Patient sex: F
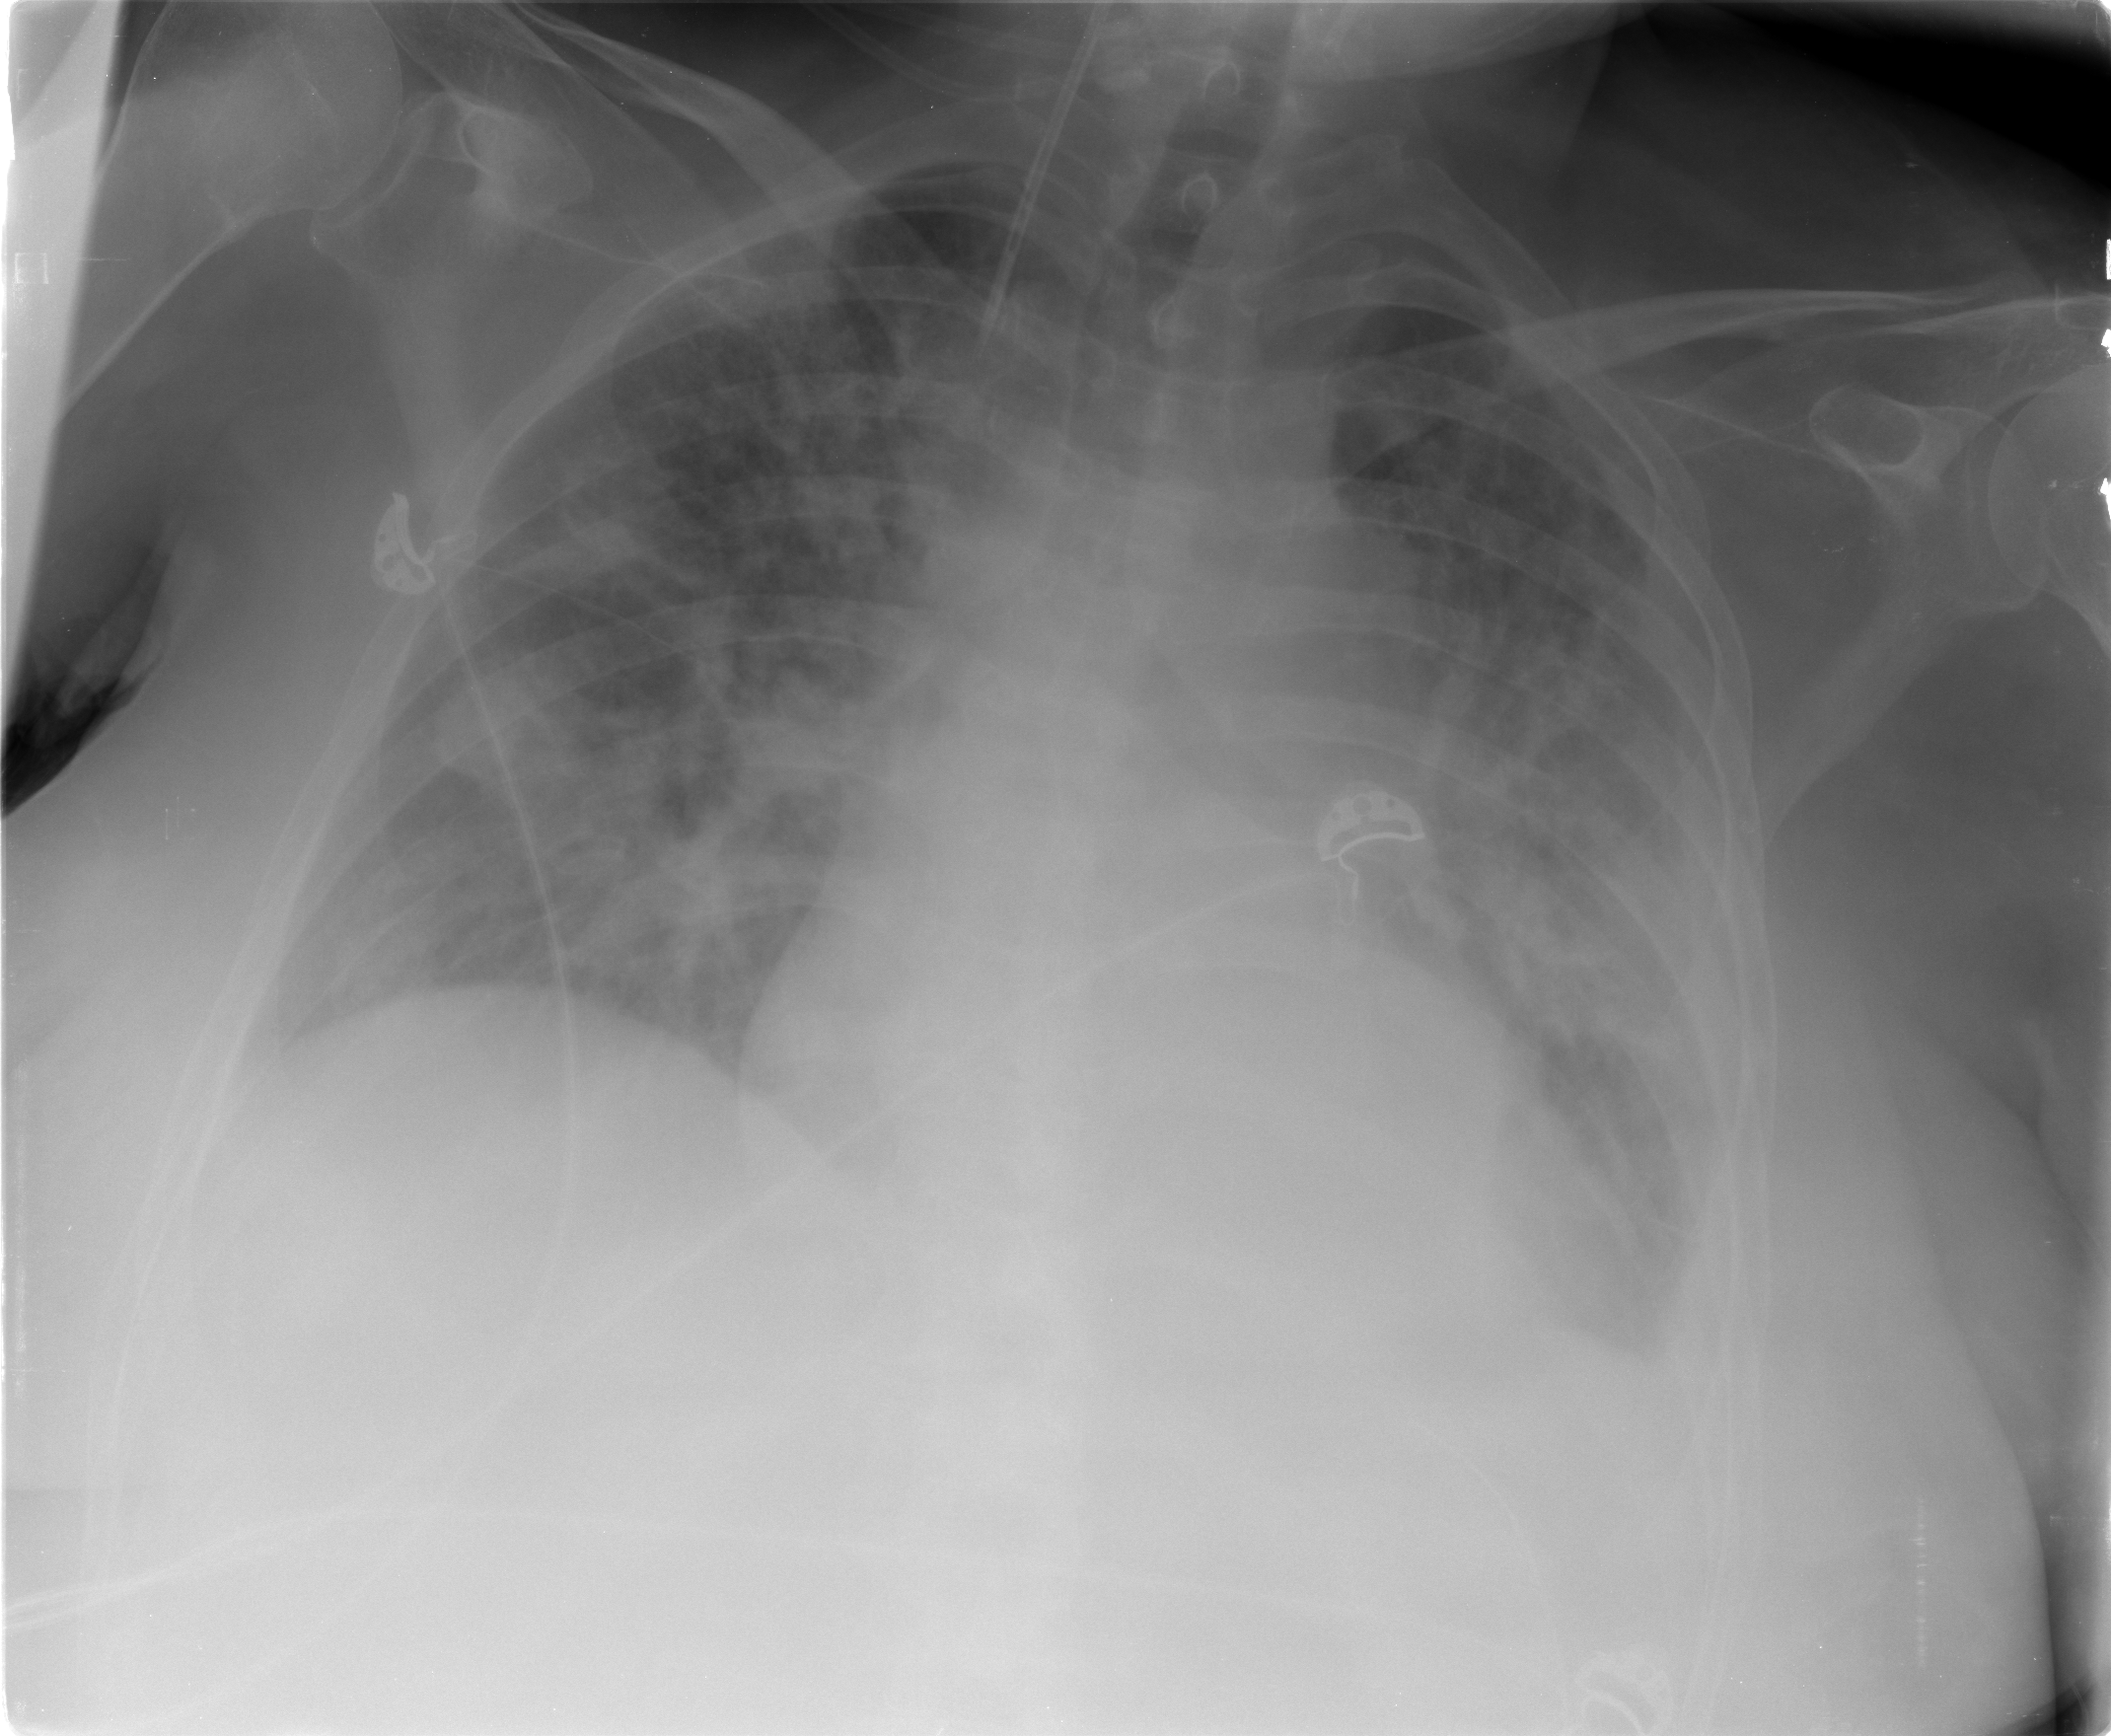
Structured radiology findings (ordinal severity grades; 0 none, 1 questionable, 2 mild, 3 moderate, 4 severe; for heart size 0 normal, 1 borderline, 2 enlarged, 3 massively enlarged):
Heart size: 2
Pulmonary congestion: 4
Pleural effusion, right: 0
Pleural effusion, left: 3
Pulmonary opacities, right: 3
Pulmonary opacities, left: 3
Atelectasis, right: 0
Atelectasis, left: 2